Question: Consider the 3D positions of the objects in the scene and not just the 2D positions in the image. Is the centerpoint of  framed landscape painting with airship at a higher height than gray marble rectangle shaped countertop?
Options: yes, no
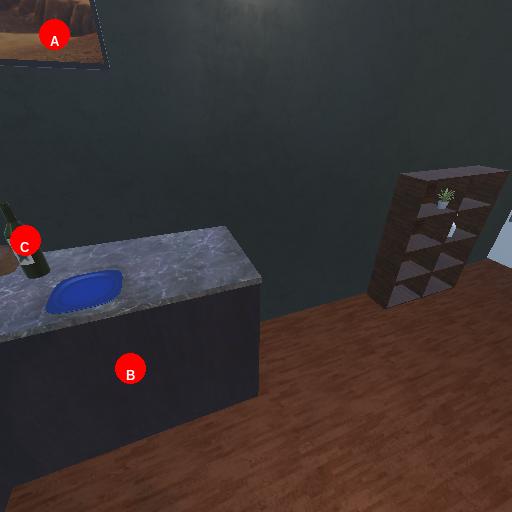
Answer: yes